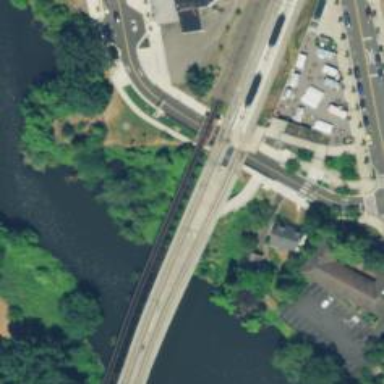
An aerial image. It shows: Railway crossing.